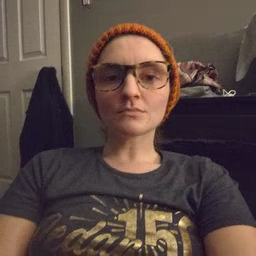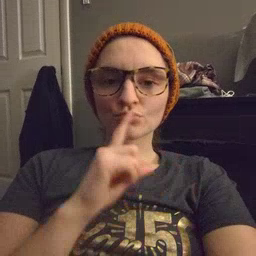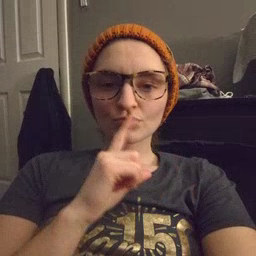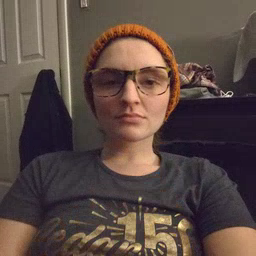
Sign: shhh